Question: When I check app-store in iPhone, I can only see the free-apps and paid-apps but appannie.com and similarweb.com presents grossing-apps also. I wonder that how can I see grossing-apps in iPhone app-store. Do you have any suggestion? Or any trick?

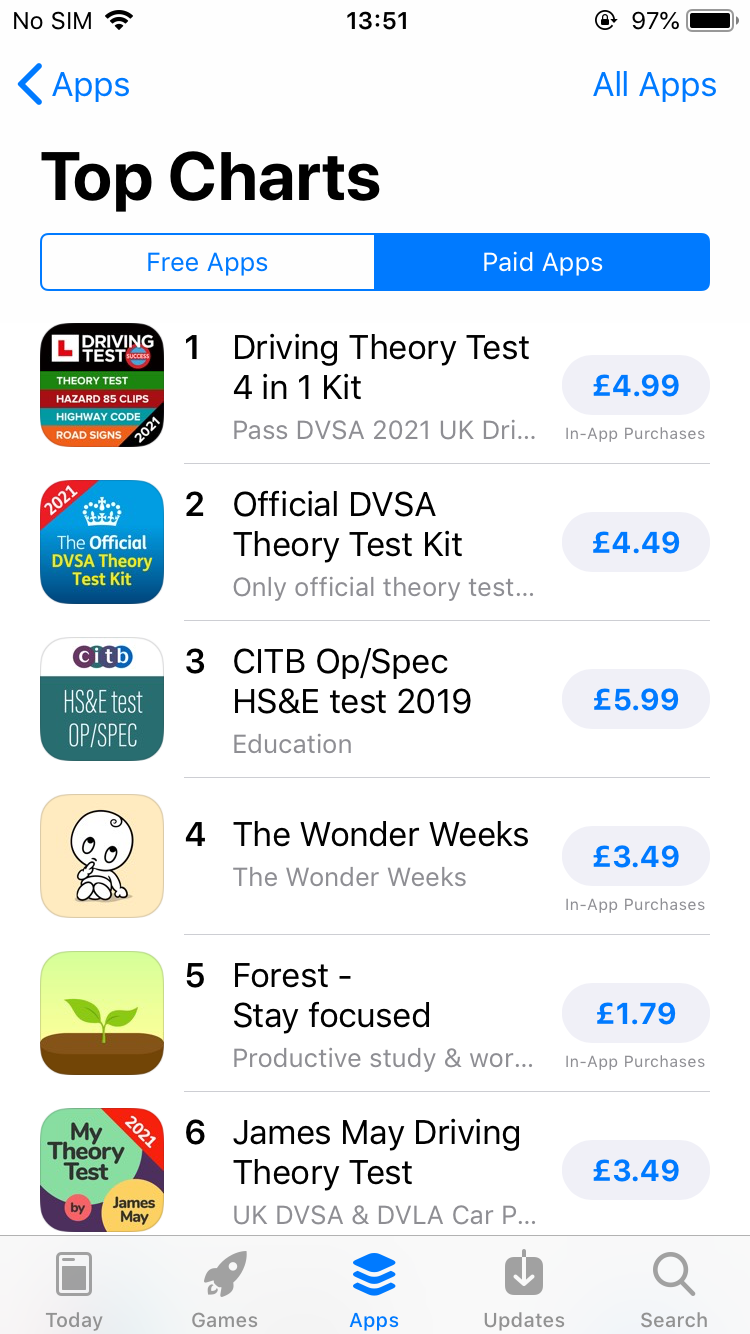
Answer: It is only possible for iOS-10 or older versions. New versions don't provide grossing-apps.